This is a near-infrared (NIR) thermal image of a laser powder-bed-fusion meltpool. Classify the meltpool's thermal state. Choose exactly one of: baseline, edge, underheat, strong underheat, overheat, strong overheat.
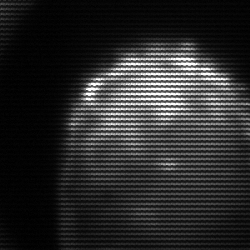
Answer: edge